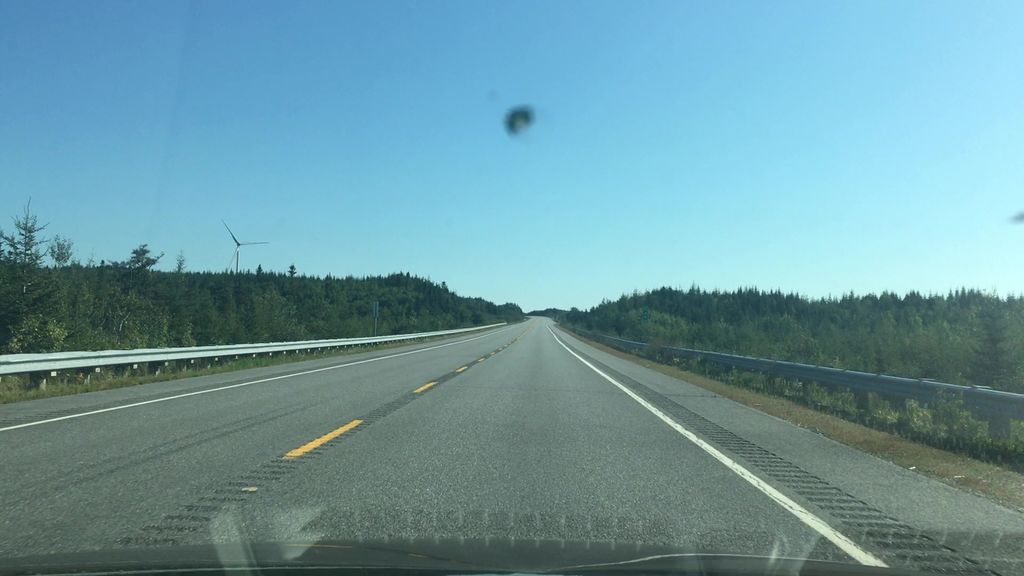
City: halifax